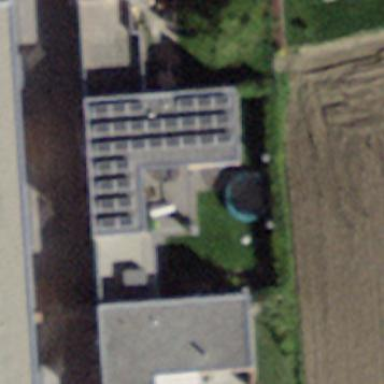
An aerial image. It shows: Simple and straightforward house.